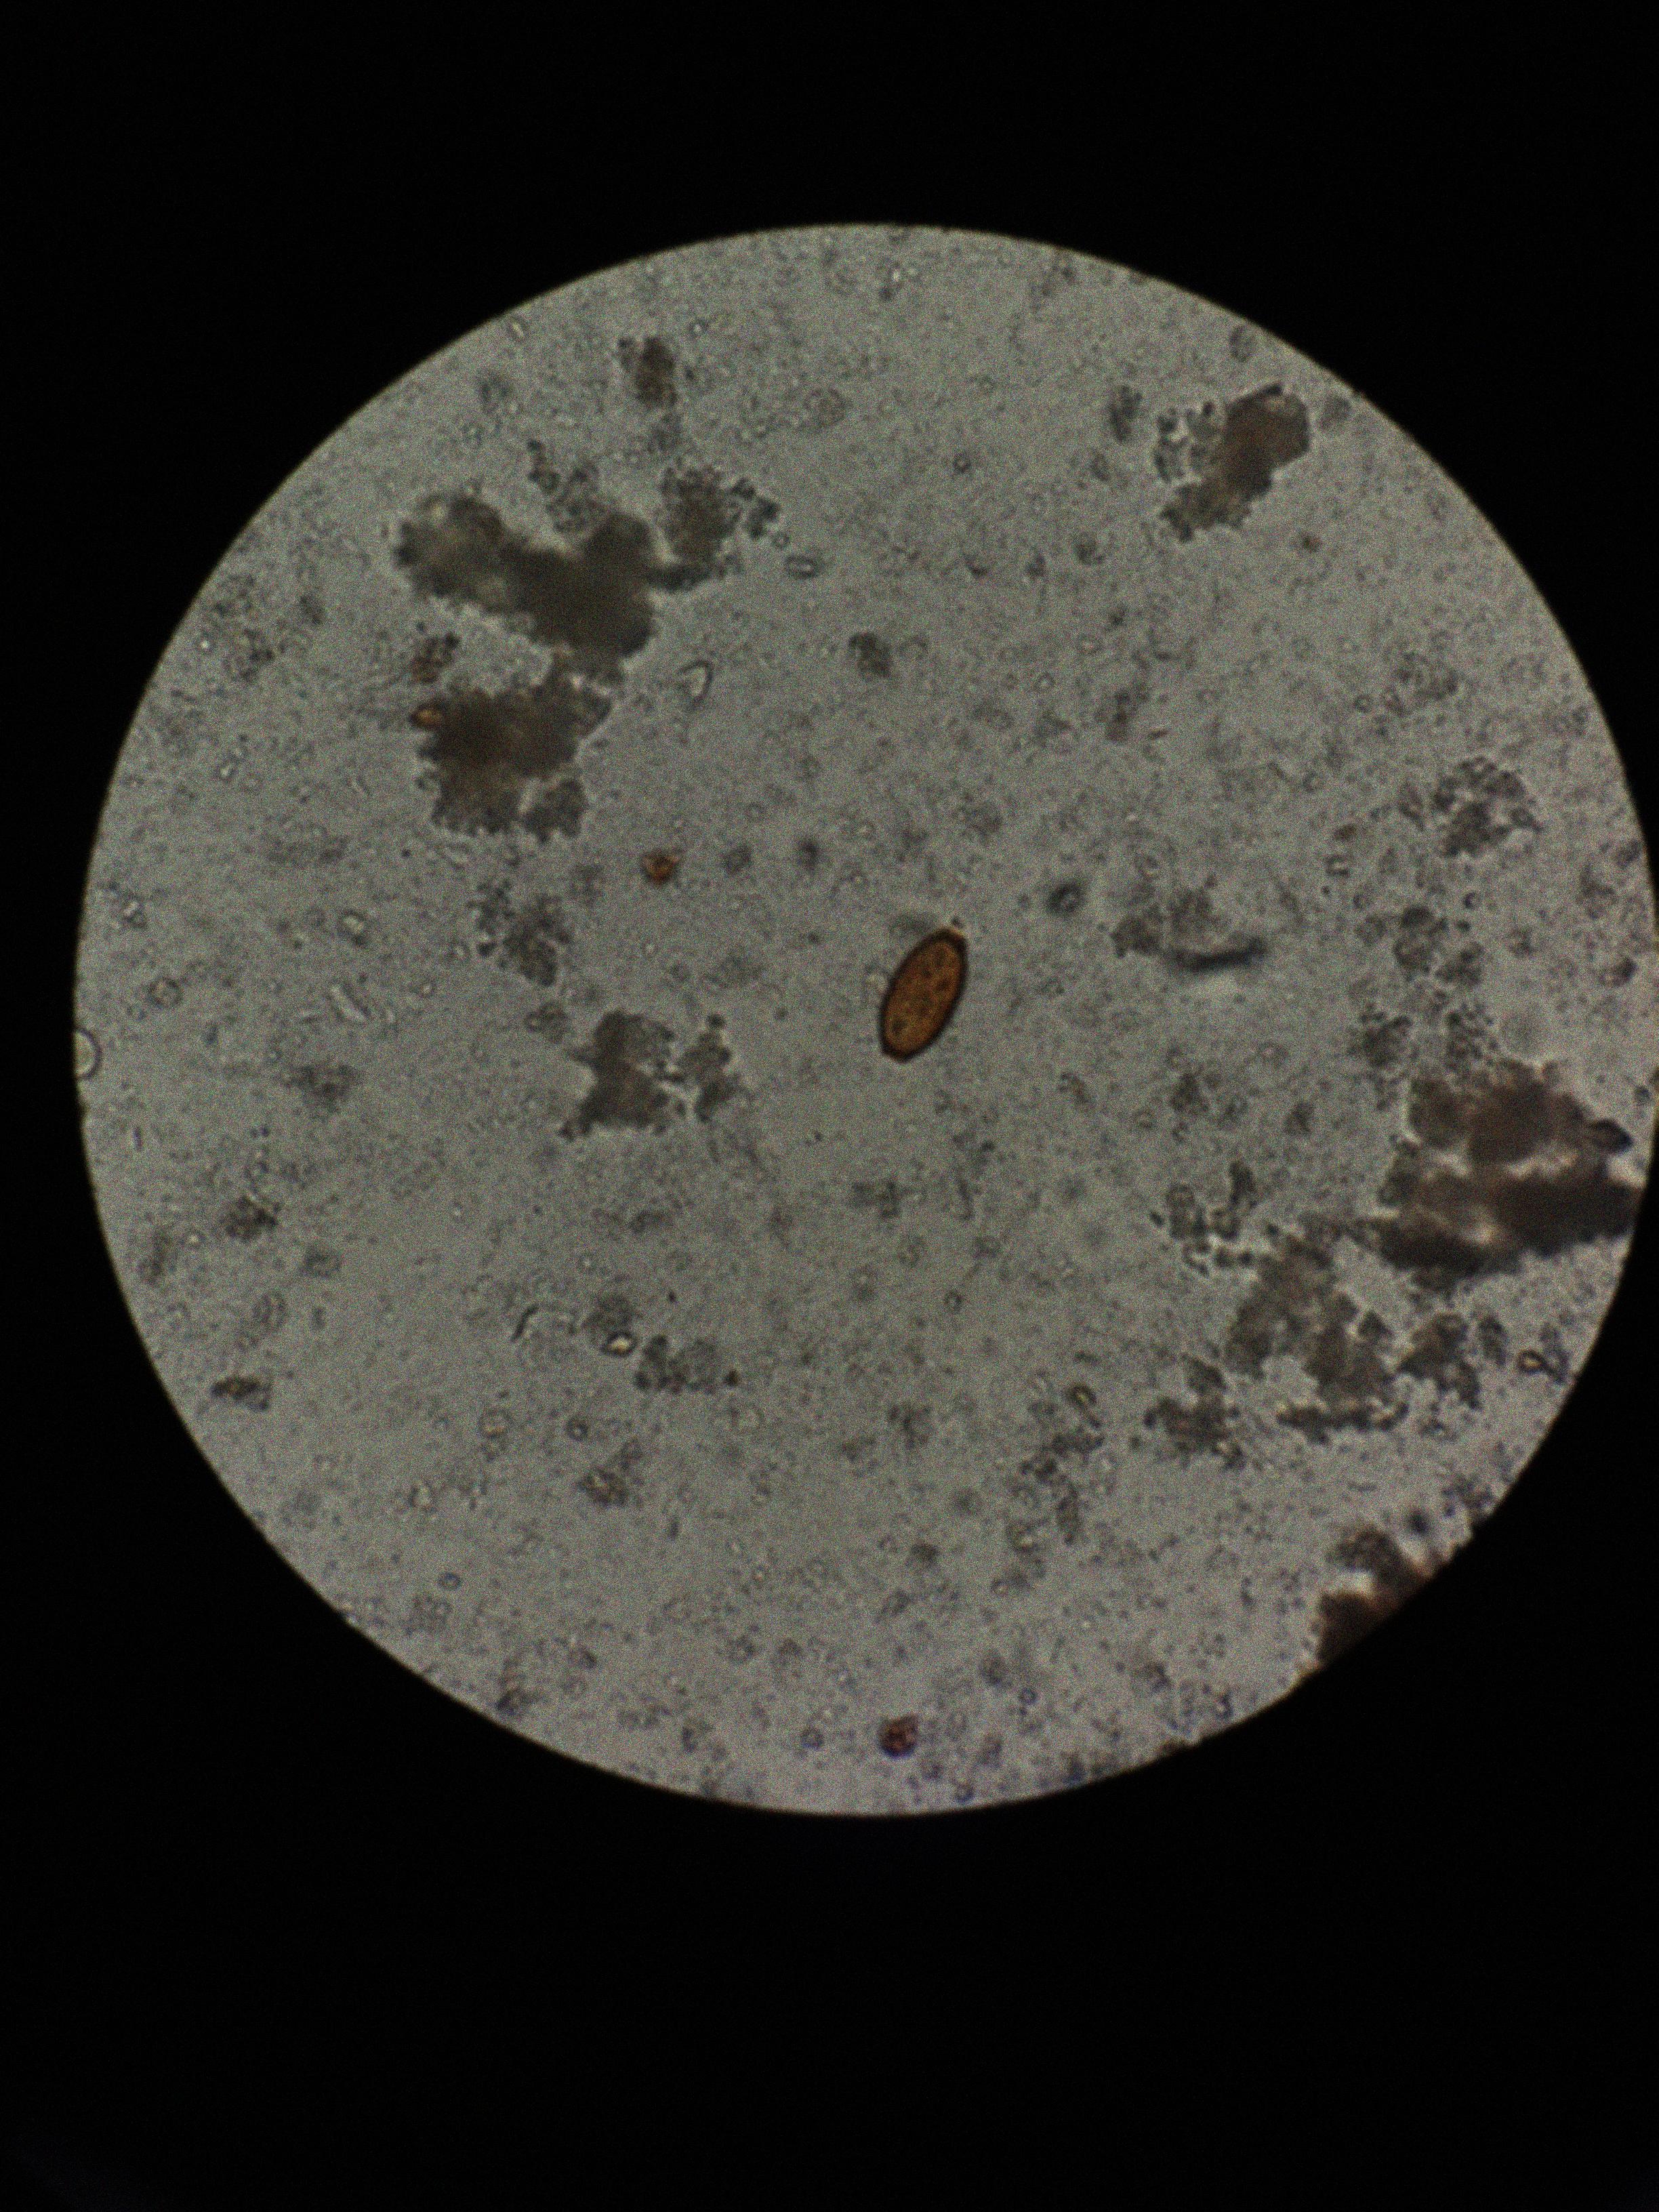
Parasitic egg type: Trichuris trichiura